Question: Im getting incredibly annoyed with my magento website, I have 4900 products 409 of them are configurable products, when I make a category in this case carpets and try and save the 4900 products to that category it makes a duplicate category called the exact same as the previous, now whats confusing is that I dont know how this is happening usually magento panics when it has 2 things the same, both these categories have the exact same ID its incredibly annoying and to top it off its only showing 22 products on the front in the category carpets, any ideas ??
I disabled the theme and just had the default theme to see if that was the problem its not.
You can check out this annoying website at 'http://192.163.235.139/carpets.html'

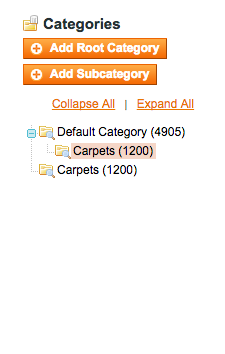
Answer: Right, this answer makes no sense whatsoever, but Ive managed to fix it it had something to do with the qty and that all the simple products had nothing for quantity not even 0 so what you had to do was go into the simple product individually and just click save and thats it the products now appear on the page. its the biggest load of crap I have ever seen in my life.
so if your having this issue with your products go into a simple product change nothing and just click save and it works.